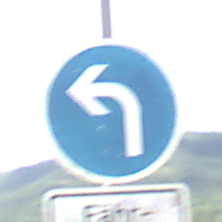
Verkehrszeichen: VorgeschriebeneFahrtrichtungLinks
Zusatzzeichen unten: SonstigeFahrzeugePersonengruppenFrei4
Umgebung: Outdoor, RoadRail
Tageszeit: MorningAfternoon
Wetter: PartlyCloudy
Licht: Natural
Jahreszeit: NotSpecified
Kontrast: HighContrast